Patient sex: F
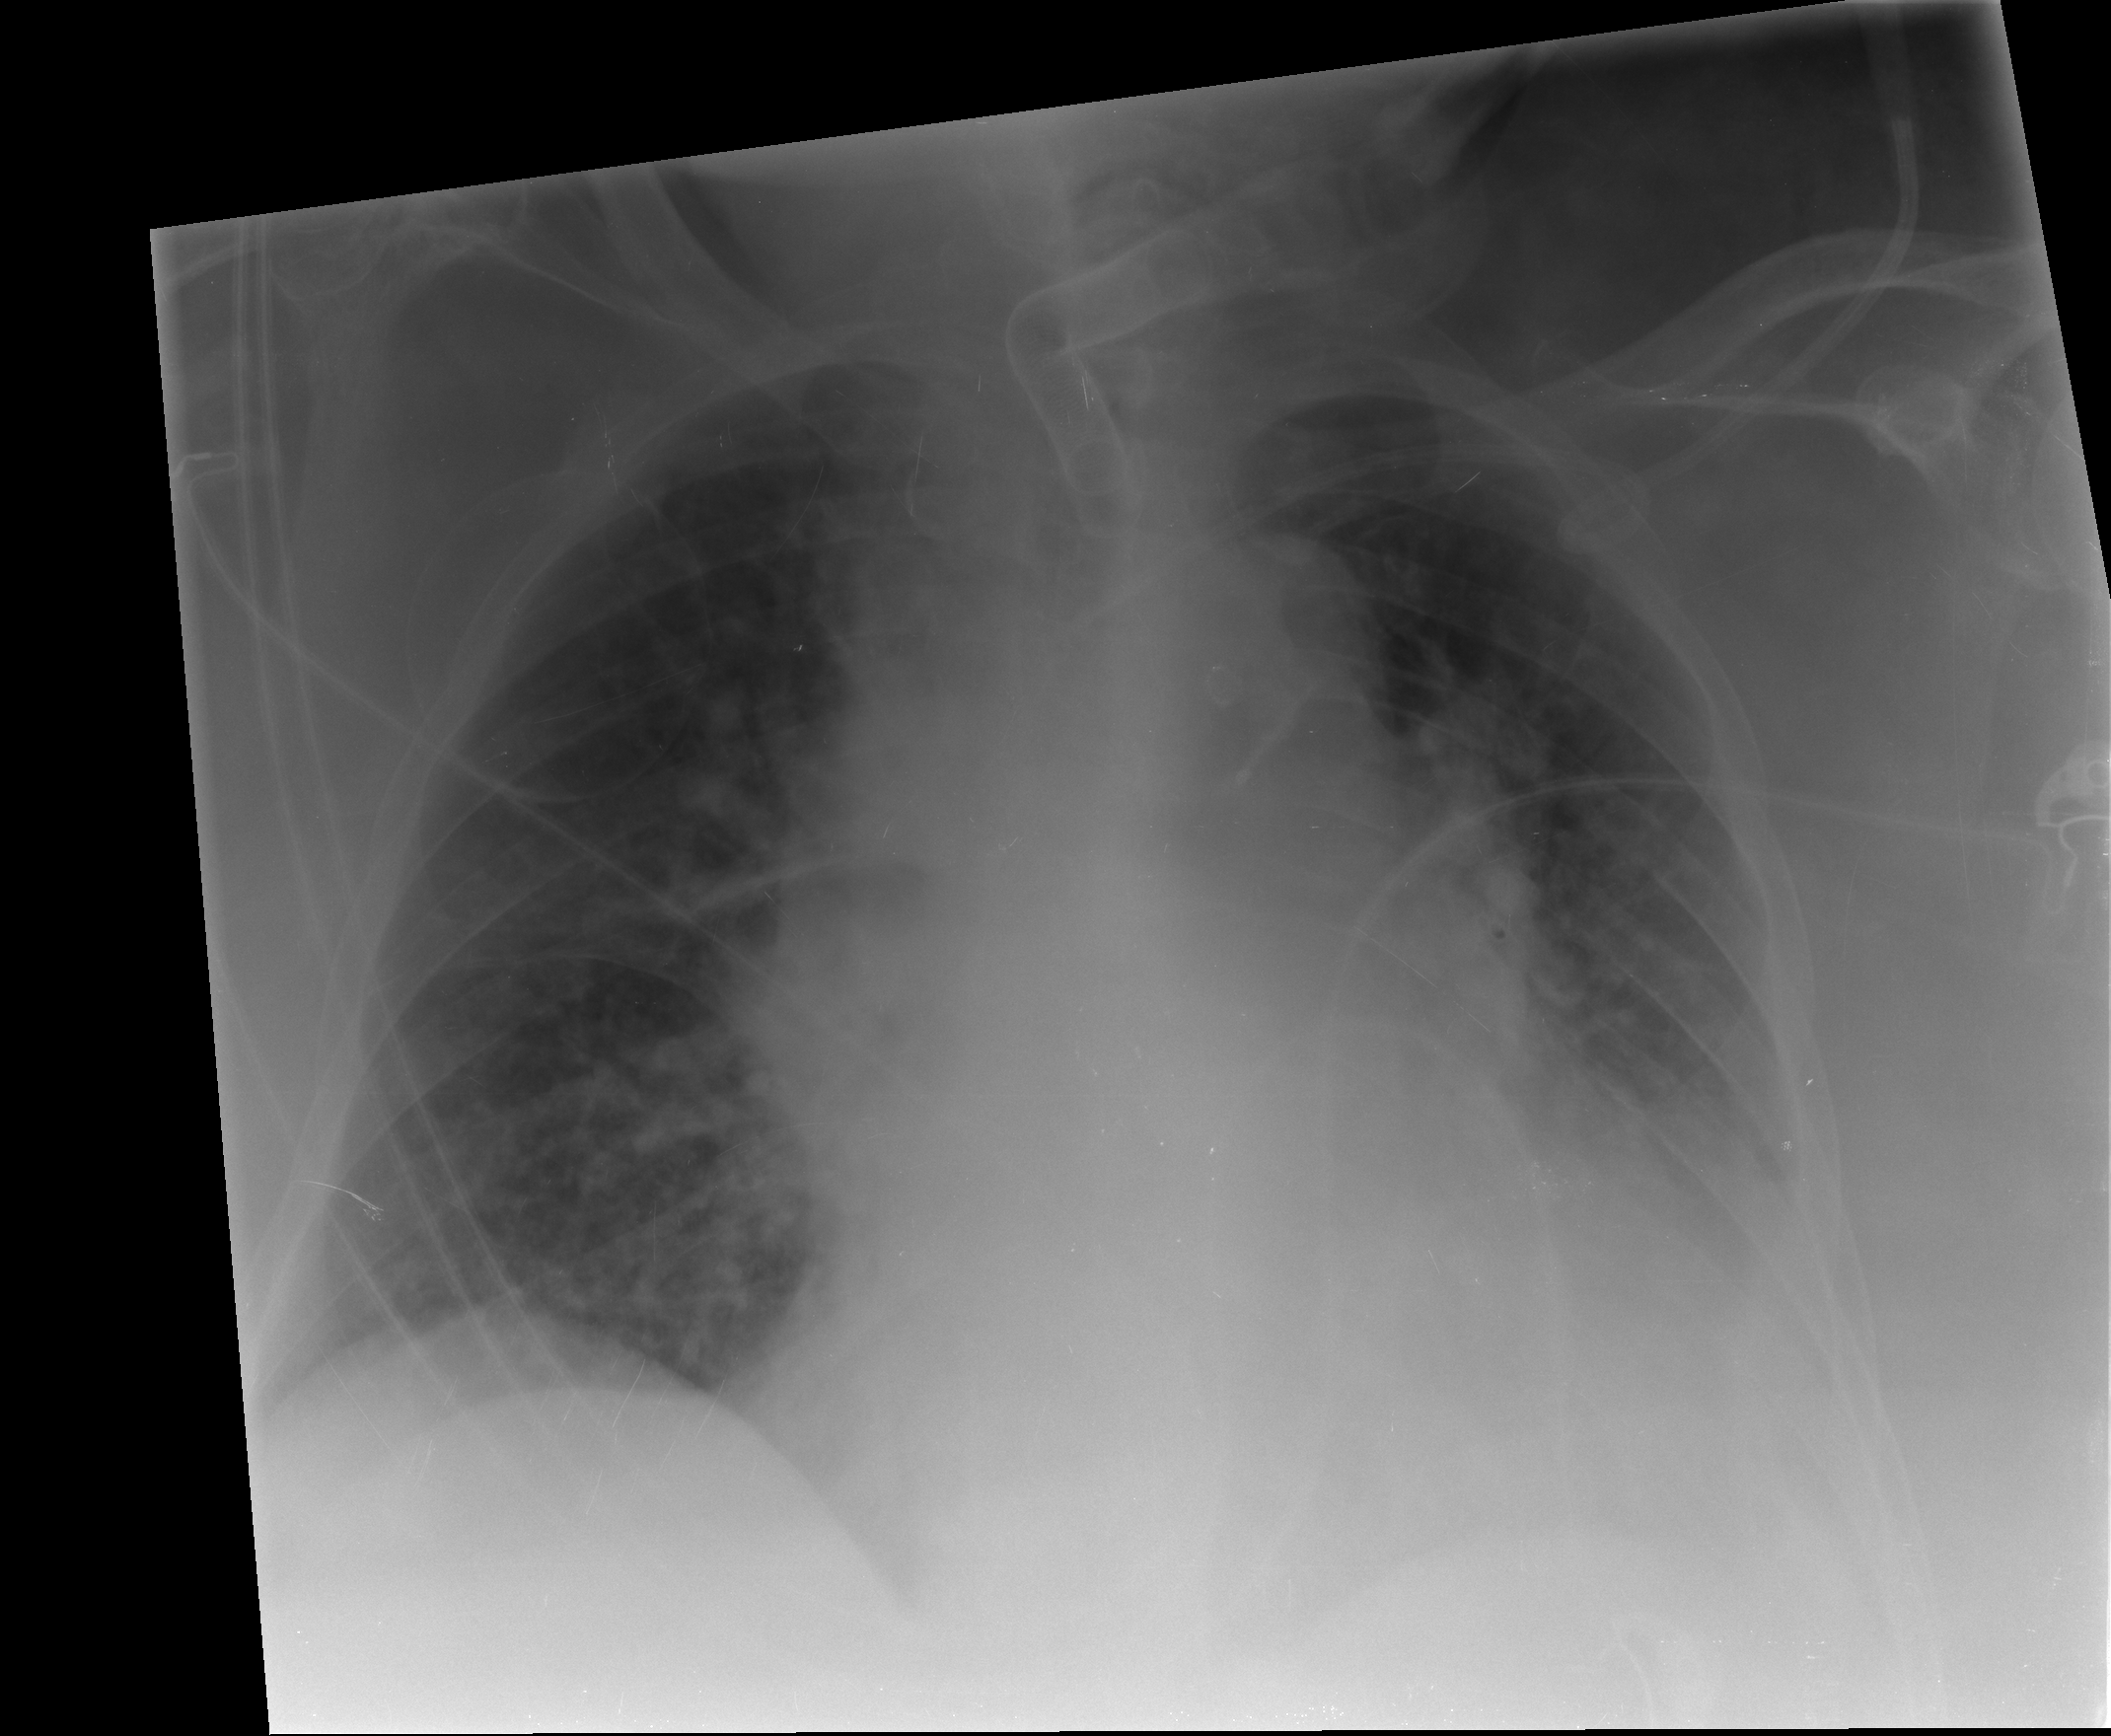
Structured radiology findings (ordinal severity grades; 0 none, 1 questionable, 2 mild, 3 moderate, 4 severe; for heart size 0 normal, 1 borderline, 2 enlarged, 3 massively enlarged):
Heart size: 2
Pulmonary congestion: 1
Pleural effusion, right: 0
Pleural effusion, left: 3
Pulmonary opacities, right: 2
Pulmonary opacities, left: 1
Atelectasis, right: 2
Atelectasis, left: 0